Interaction volume radius: 10 \u00c5
Interaction volume height: 15 \u00c5
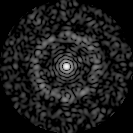
Disorder parameter: 0.829